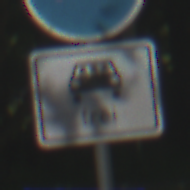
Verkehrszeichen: MehrfachbesetzePersonenkraftwagenFrei
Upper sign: Busssonderstreifen
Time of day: Midday
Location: Outdoor (RoadRail)
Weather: Clear
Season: NotSpecified
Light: Natural